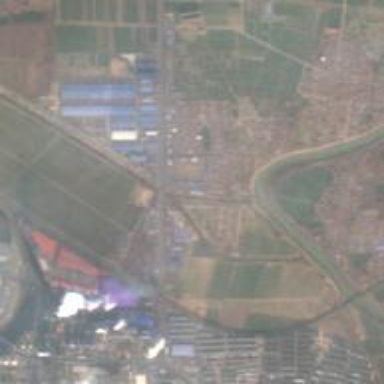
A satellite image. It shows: Industrial area with coal power plant.